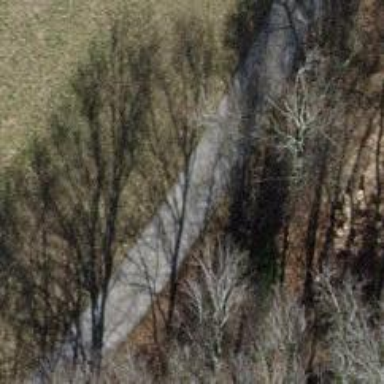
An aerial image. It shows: Well-maintained track road of grade 1.